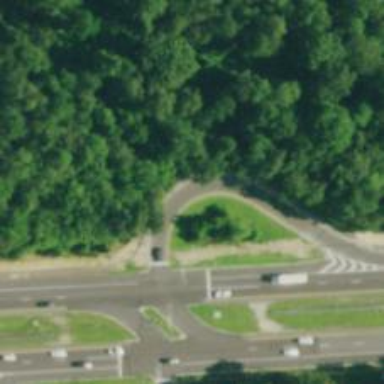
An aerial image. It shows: Trunk link highway with jughandle junction.